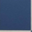
Piece: xx